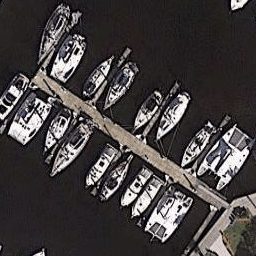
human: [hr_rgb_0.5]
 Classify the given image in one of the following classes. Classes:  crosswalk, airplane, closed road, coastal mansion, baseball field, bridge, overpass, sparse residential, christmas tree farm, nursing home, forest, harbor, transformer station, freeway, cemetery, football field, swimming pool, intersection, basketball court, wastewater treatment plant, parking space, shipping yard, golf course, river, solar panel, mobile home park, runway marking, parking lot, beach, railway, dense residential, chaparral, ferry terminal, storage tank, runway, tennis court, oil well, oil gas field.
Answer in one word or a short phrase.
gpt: harbor